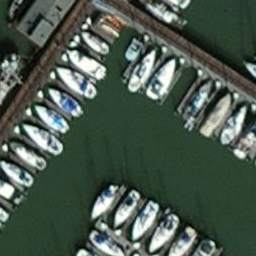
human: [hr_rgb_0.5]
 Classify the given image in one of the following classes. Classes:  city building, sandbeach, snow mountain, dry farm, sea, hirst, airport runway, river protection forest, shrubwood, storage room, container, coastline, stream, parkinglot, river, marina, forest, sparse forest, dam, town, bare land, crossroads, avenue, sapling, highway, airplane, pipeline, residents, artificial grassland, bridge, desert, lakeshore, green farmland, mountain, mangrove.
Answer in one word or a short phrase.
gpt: marina